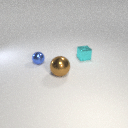
small blue metal sphere in front of small cyan metal cube